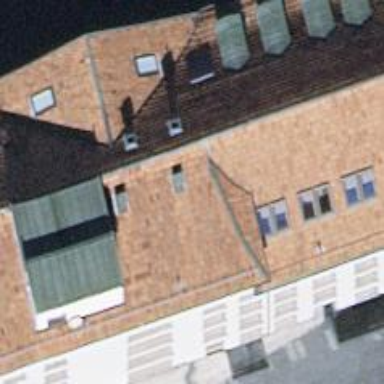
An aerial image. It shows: Hotel.